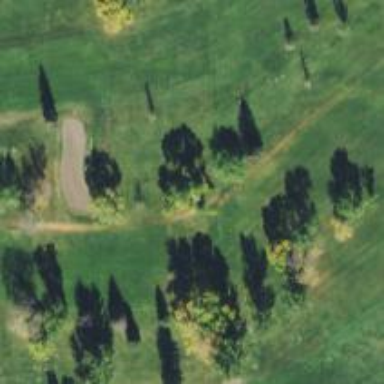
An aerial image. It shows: View of golf hole.